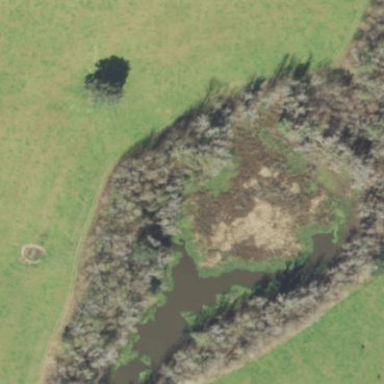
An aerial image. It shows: Marshy wetland area.